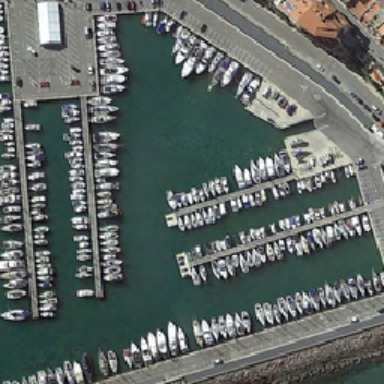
There is a wide road next to the port .